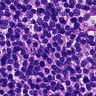
Metastatic tissue present: no